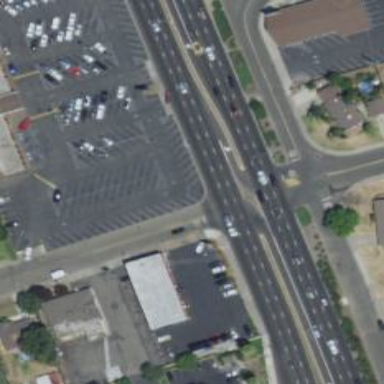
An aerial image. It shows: Asphalt road with secondary link designation.